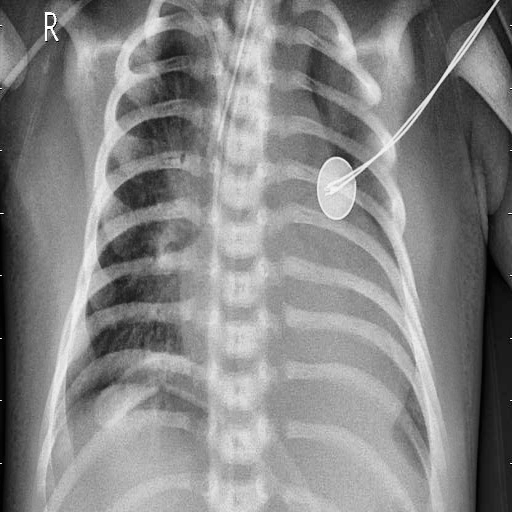
Finding: PNEUMONIA